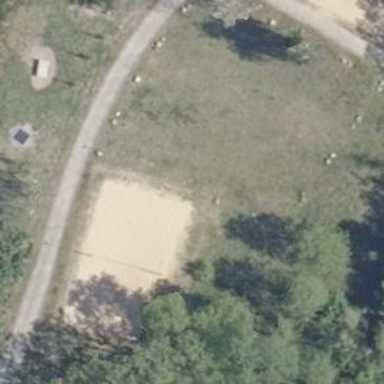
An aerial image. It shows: Sandy pitch for beach volleyball.